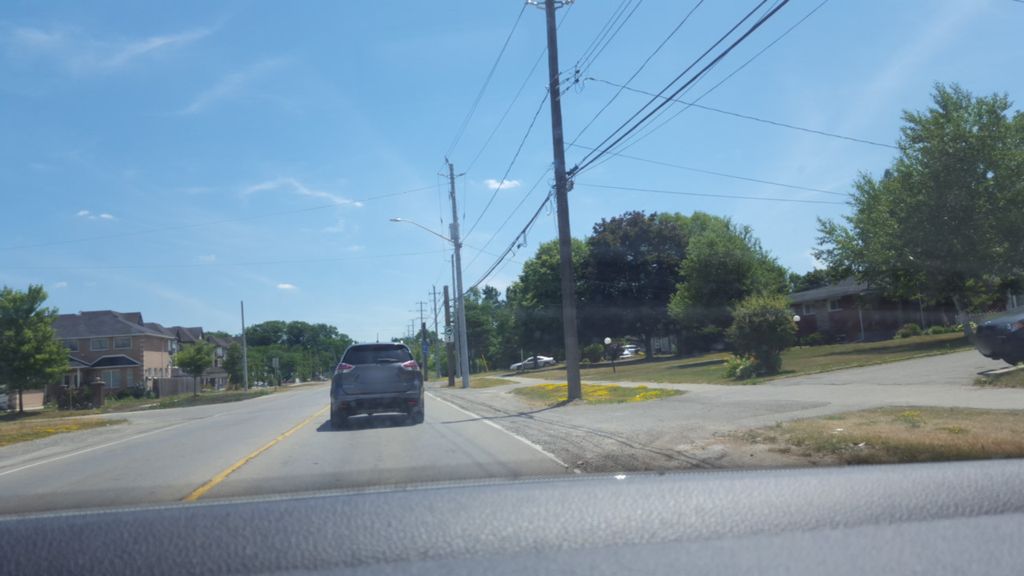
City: hamilton